Question: I am trying to have PHP connect to a MySQL database on an Apache server for the first time. Below is the simple PHP code that I'm using.
'''
<?php
// To ensure that the $_POST superglobal is accessible.
print_r($_POST);
print_r($_POST['usertype']);
$db = mysqli_connect("localhost", "root", "", "rental_26349188");
if (mysqli_connect_errno()) {
mysqli_connect_error();
exit;
}
$sql = "INSERT INTO user_information (usertype, firstname, lastname, phonenumber, email, loginname, password) VALUES (".$_POST['usertype'].", ".$_POST['firstname'].", ".$_POST['lastname'].", ".$_POST['phonenumber'].", ".$_POST['email'].", ".$_POST['loginname'].", ".$_POST['password'].");"
mysqli_query($db, $sql);
mysqli_close($db);
?>
'''
The database table was previously created with the following SQL command:
'''
CREATE TABLE IF NOT EXISTS 'user_information' ( 'id' int(255) NOT NULL, 'usertype' varchar(255) NOT NULL, 'firstname' varchar(255) NOT NULL, 'lastname' varchar(255) NOT NULL, 'phonenumber' varchar(255) NOT NULL, 'email' varchar(255) NOT NULL, 'loginname' varchar(255) NOT NULL, 'password' varchar(255) NOT NULL ) ENGINE=InnoDB DEFAULT CHARSET=utf8;
ALTER TABLE 'user_information' ADD PRIMARY KEY ('id');
ALTER TABLE 'user_information' MODIFY 'id' int(255) NOT NULL AUTO_INCREMENT;
'''
I receive the following error when loading the page.

Strangely enough, I found that commenting out the '$sql' and 'mysqli_query' lines in the PHP code makes it so that the error isn't thrown. I've also tried writing the 'mysqli' commands in an object-oriented fashion, as well as inserting the '$_POST['key']' contents into the string with curly-bracket substitution (ie. '{$_POST['key']}'), all of which produced the same result. It is also clear that PHP is able to access the database, as it can connect with it and close it.
Why would a SQL string assignment to a PHP variable result in an internal server 500 error? How can I correct my code so that no error is produced?
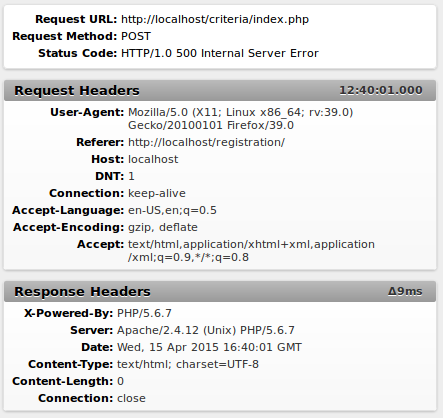
Answer: The response '500 Internal Error' usually means a compilation problem, f.e. a syntax error in the script.
Regarding your script, the line
'''
$sql = "INSERT INTO user_information ... .$_POST['password'].");"
'''
does not end with a semicolon (';') as it should (or you put it inside the string). Add it at the end of the line and the status code '500' will disappear.